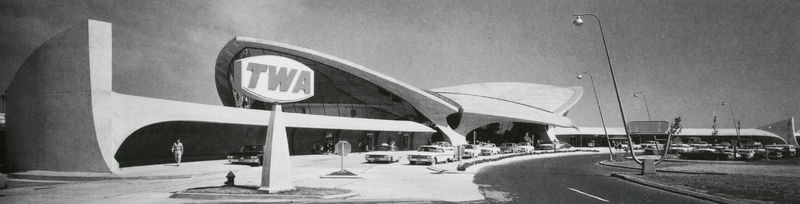
Titel: Trans World Airlines Terminal
Künstler: Eero Saarinen
Standort: New York (New York)
Institution: Kennedy Airport
Schlagwörter: flügel, mann, schatten, weiß, menschen, bewegung, grau, lampe, lampen, laterne, laternen, licht, schwarz, strasse, gebäude, gras, architektur, mensch, gehen, sonne, modern, tag, amerika, auto, foto, panorama, rio, futurismus, eingang, schild, schilder, dynamik, straßenlaterne, usa, fotographie, bau, autos, verkehrsschild, flughafen, stasse, taxi, betonbau, airport, ampe, panoramablick, tankstelle, taxis, taxistand, twa